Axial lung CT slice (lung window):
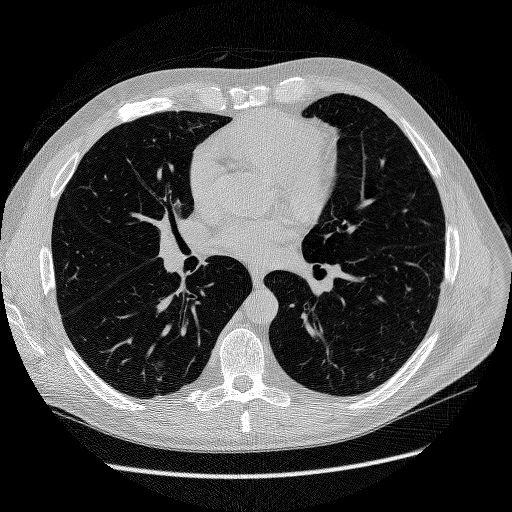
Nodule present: no